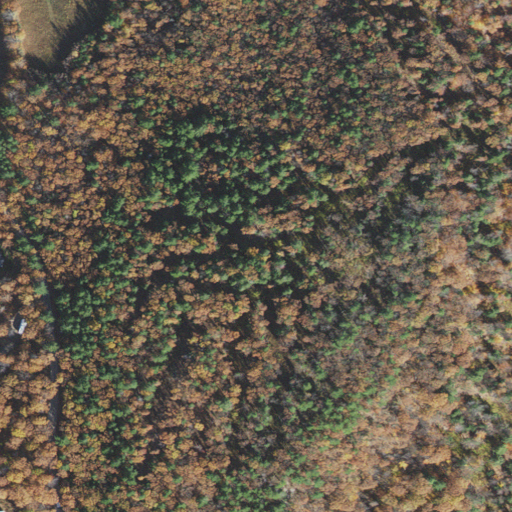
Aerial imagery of mountain in New Hampshire named Mount Hunger containing mixed forest, deciduous forest, evergreen forest, open development, shrub, and pasture